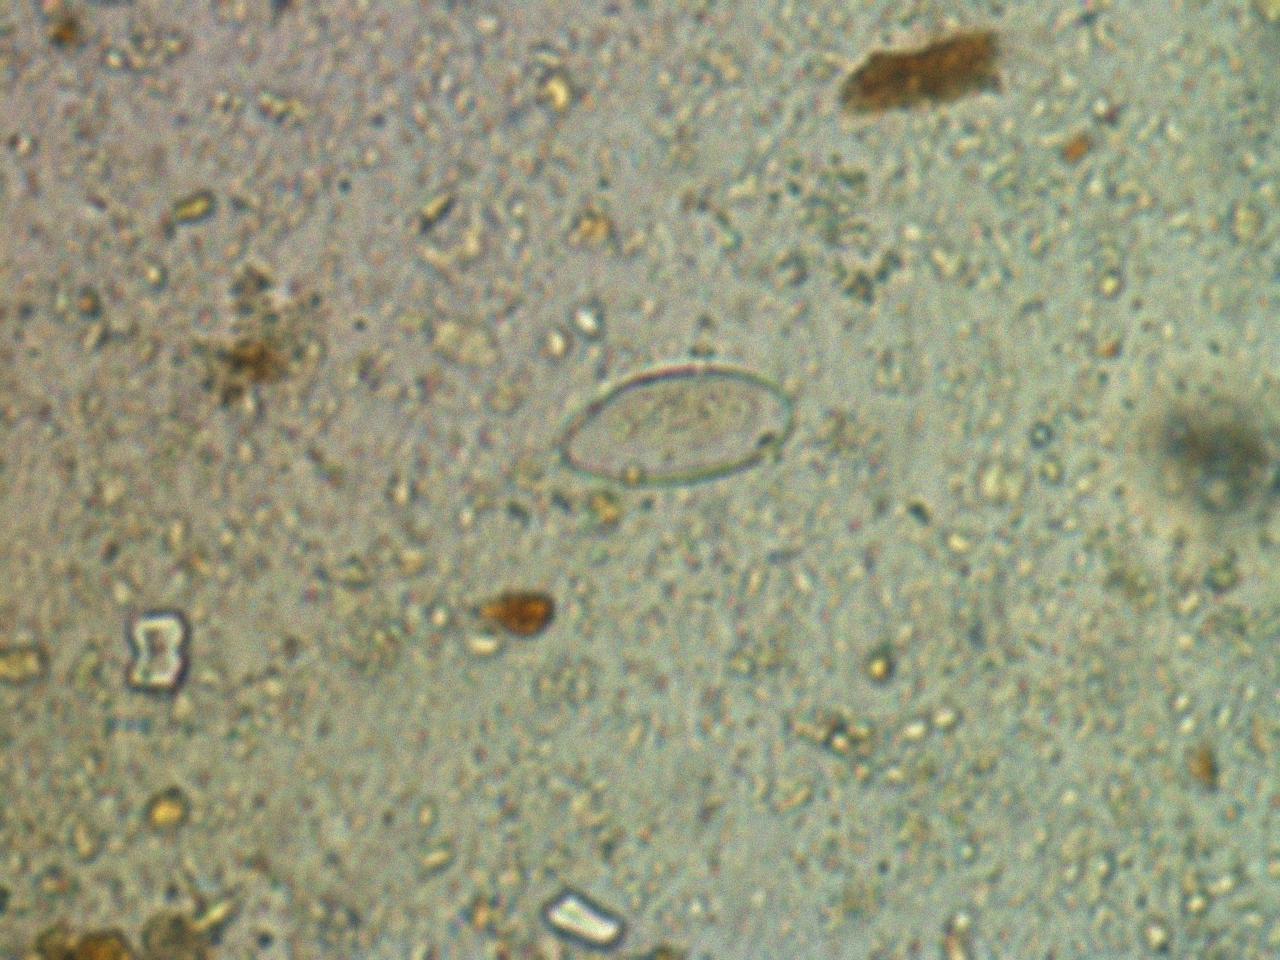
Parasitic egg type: Enterobius vermicularis